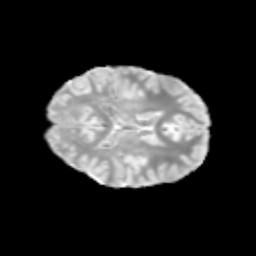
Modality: T2w
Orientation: axial
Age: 10
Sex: female
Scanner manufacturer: siemens
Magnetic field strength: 3 T
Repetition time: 3.8 s
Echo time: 0.07 s